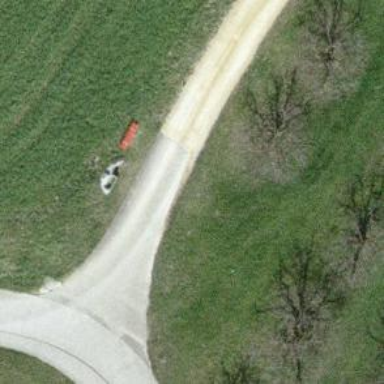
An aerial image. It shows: Well-maintained track road of grade 1.